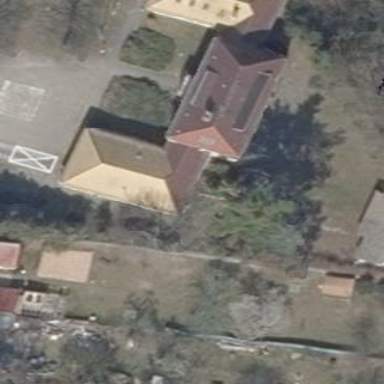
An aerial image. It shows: Building with hipped roof.